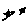
Label: star